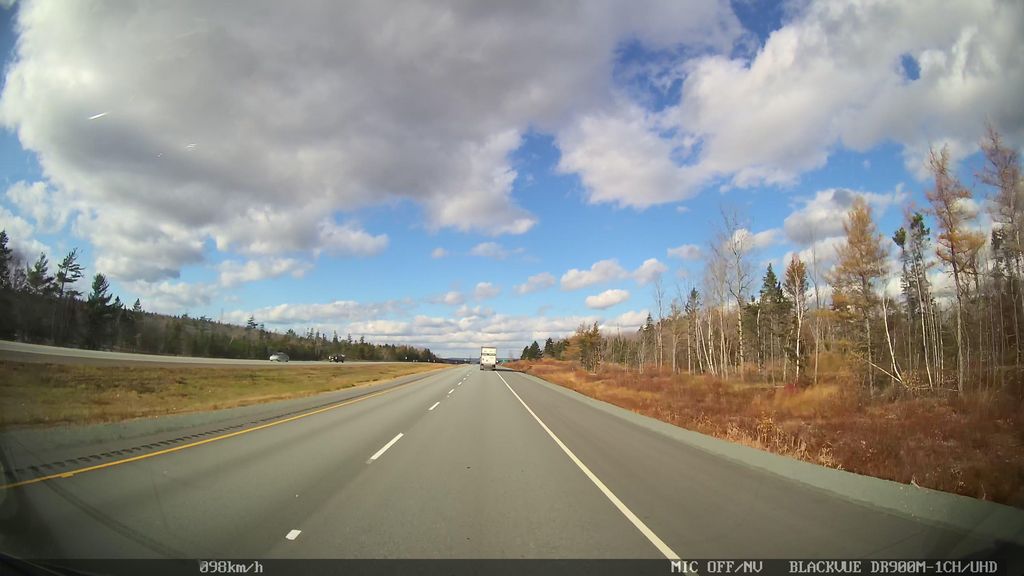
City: halifax